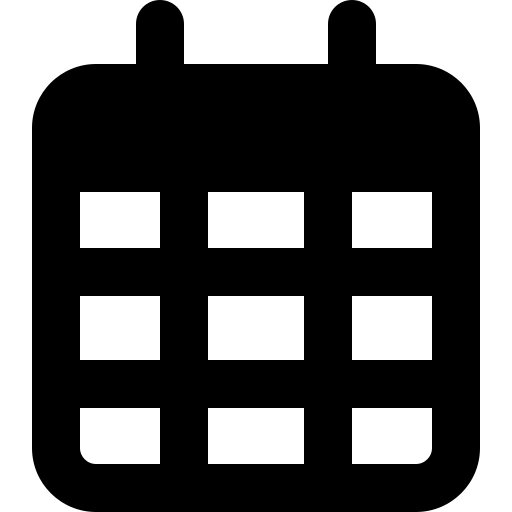
Tags: icon, FontAwesome, fa-icon, outline, calendar, days